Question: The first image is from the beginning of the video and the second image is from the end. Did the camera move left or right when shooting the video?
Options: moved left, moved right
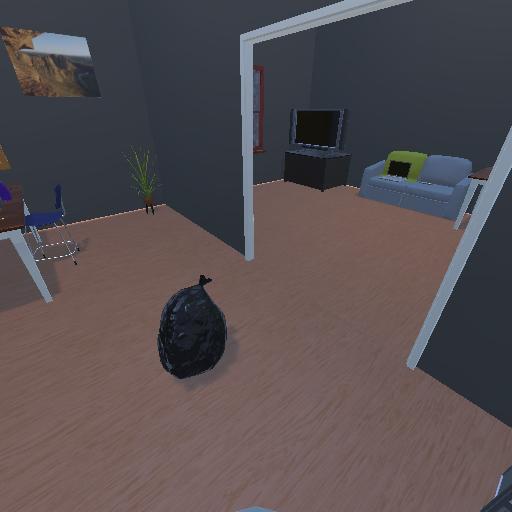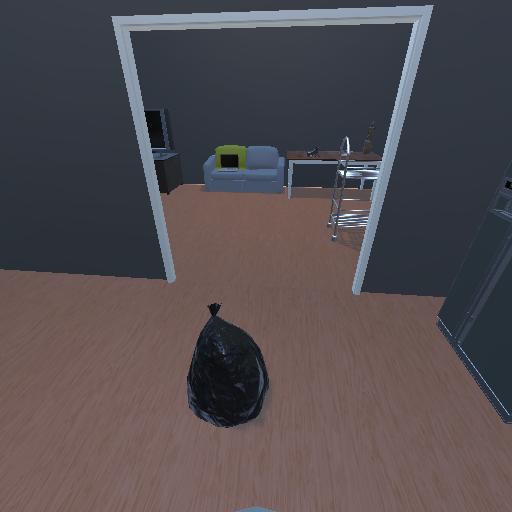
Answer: moved left